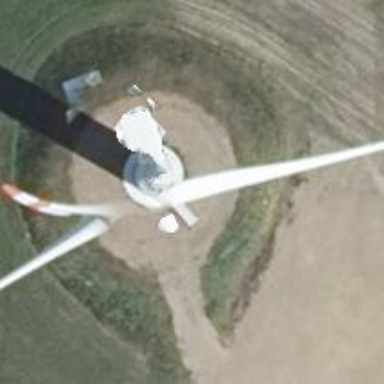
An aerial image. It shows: Wind generator of the horizontal axis type made by Vestas.